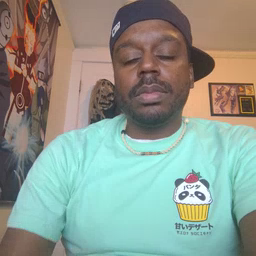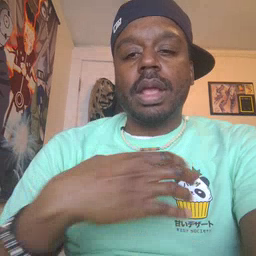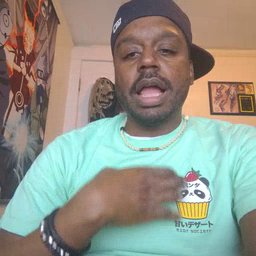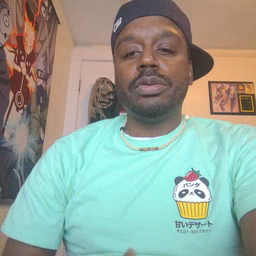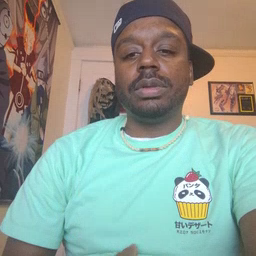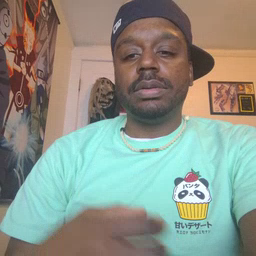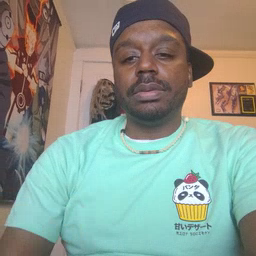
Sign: hungry